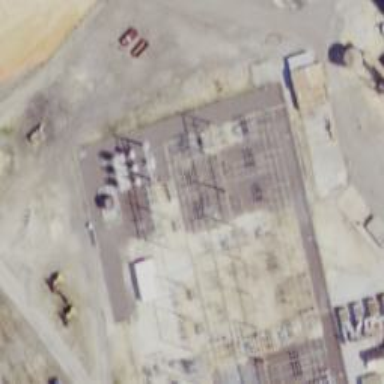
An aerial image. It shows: Switch used for power control.